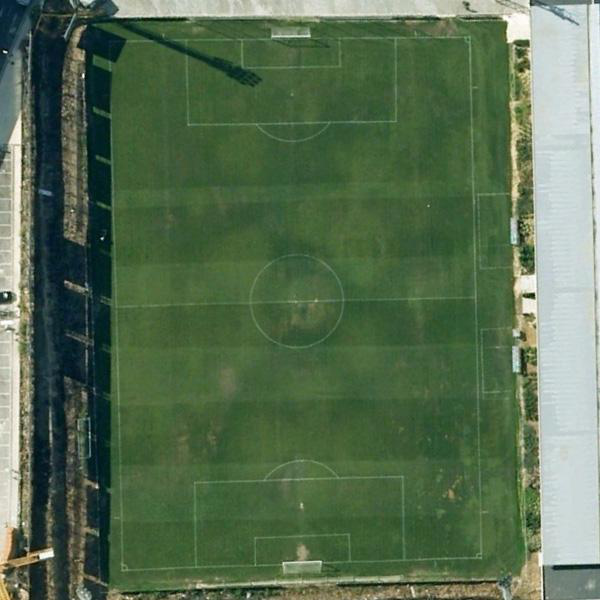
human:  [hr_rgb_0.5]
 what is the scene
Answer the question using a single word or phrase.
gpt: football field